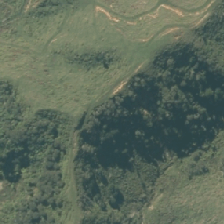
Land cover: broadleaved_indigenous_hardwood